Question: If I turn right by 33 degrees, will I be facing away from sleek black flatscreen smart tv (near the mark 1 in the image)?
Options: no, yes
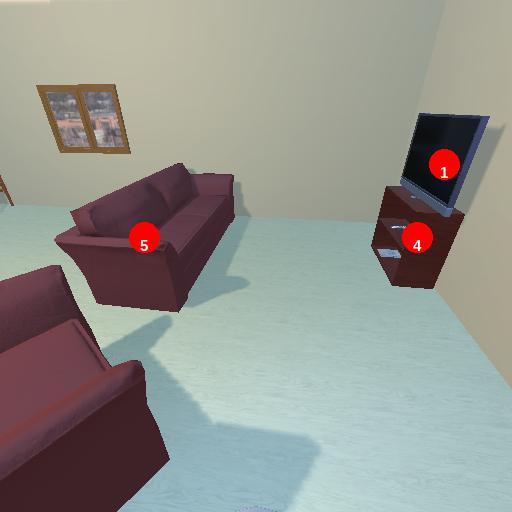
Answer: no